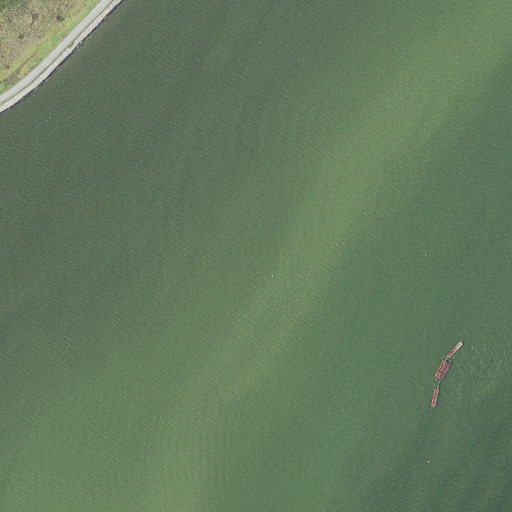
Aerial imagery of cape in Maryland named Valliant Point containing open water, barren land, and herbaceous wetlands